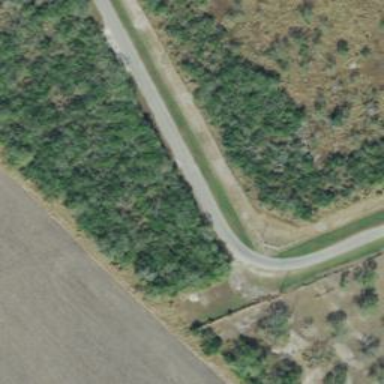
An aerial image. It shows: Unclassified road.